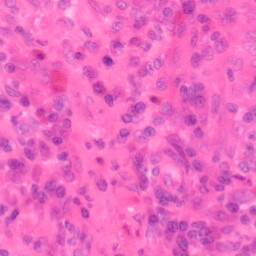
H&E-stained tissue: Colon